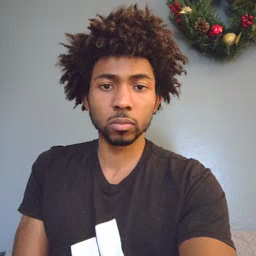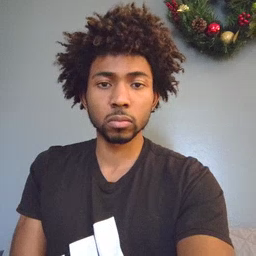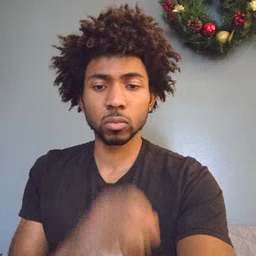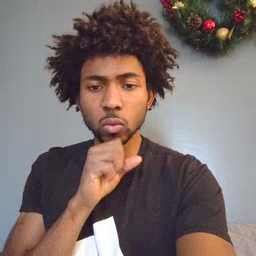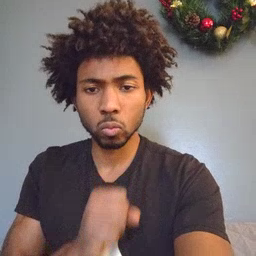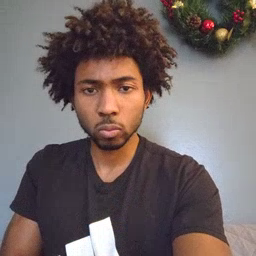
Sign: old